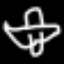
Label: airplane